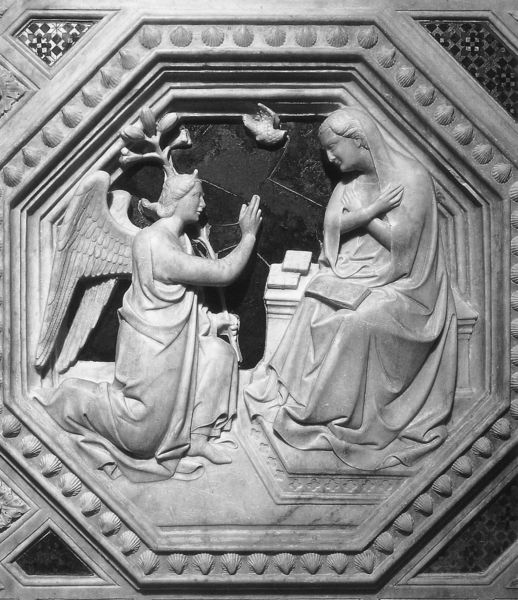
Titel: Tabernakel
Künstler: Orcagna
Standort: Florenz, Orsanmichele (EU - I - Toskana)
Schlagwörter: flügel, gestein, hand, kopf, mann, umhang, vogel, weiß, frauen, menschen, sitzen, blume, frau, grau, kleid, marmor, schwarz, szene, schleier, ornament, arme, bibel, falten, stein, taube, bild, kirche, gewand, sitzend, pflanze, renaissance, engel, oktagon, skulptur, relief, bücher, stab, mauer, kopftuch, lesen, stuck, palme, plastik, punkte, buch, knien, mosaik, beten, lilie, darstellung, schnitzerei, fries, gestus, büchlein, griechisch, heben, kniend, segen, muschel, muscheln, maria, erzengel, viereck, oktogon, achteck, achteckig, verkündigung, heilige schrift, mamor, sinn, romanisch, heiliger geist, gabriel, verkündung, überkreuz, schnitzere, gelehrt, hl. geist, freiden, msuer, reinassance, silver, mariea, einwilligung, okatgonal, enengel, mauerkunst